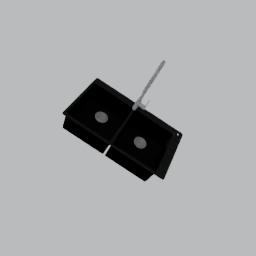
Label: appliances